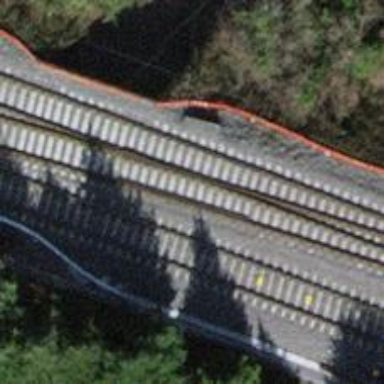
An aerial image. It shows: Railway bridge with electrified tracks and single contact line.